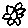
Label: flower